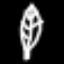
Label: leaf